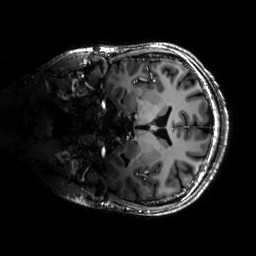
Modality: T1w
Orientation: coronal
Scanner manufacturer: siemens
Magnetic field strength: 6.98 T
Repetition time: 2.3 s
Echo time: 0.00266 s